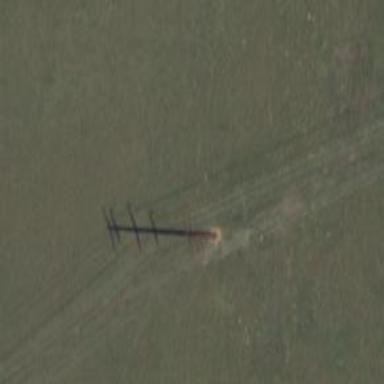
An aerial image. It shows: Power tower.